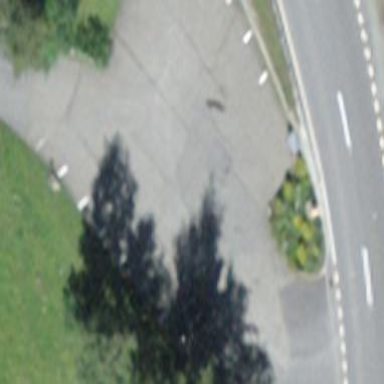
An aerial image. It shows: Parking area with surface.